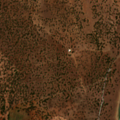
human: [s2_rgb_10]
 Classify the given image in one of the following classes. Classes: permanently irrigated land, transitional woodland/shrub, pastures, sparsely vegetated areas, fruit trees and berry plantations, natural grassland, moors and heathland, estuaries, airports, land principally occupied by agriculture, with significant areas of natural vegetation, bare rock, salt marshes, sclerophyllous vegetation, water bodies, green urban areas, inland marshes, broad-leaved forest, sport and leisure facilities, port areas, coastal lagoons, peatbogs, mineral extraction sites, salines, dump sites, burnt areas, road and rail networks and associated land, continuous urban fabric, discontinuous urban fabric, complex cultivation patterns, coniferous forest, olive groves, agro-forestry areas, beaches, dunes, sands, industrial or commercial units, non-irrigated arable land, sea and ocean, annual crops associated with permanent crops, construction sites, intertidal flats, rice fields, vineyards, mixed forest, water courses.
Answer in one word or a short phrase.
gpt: non-irrigated arable land, agro-forestry areas